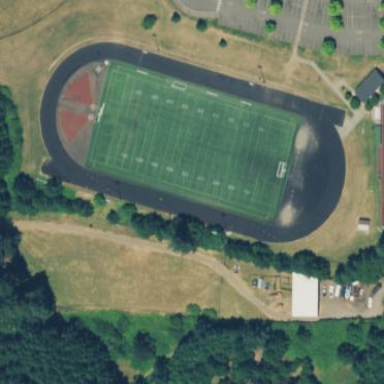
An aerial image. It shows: Pitch for American football.